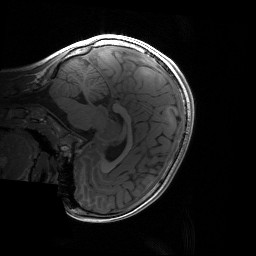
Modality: T1w
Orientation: sagittal
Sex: male
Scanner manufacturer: siemens
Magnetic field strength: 3 T
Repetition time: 1.9 s
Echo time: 0.00243 s